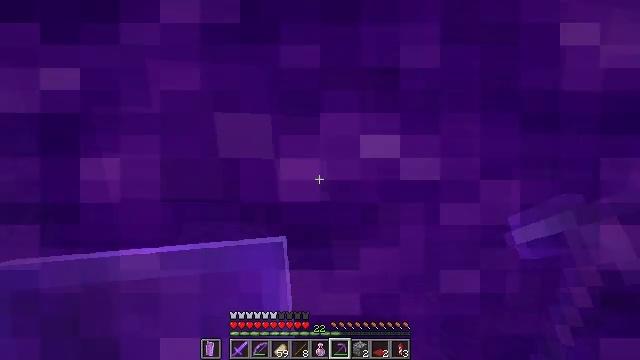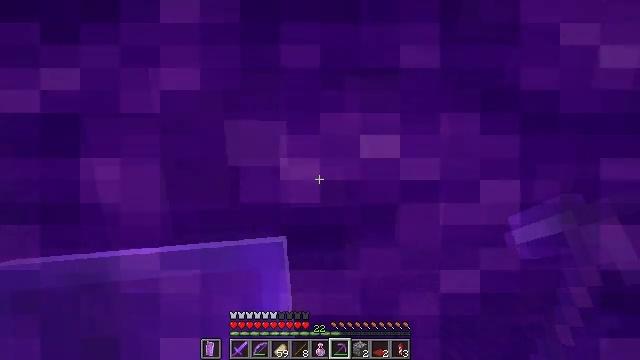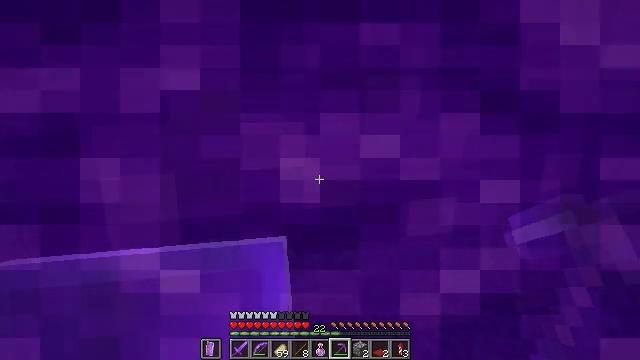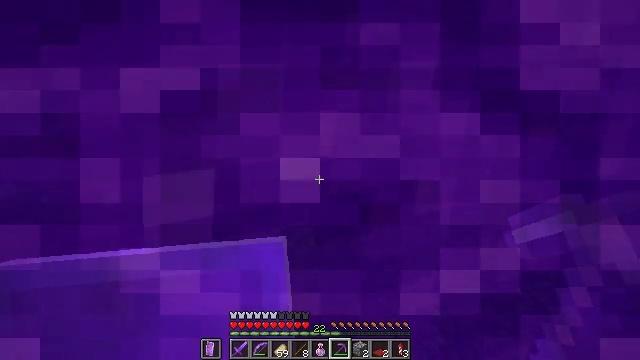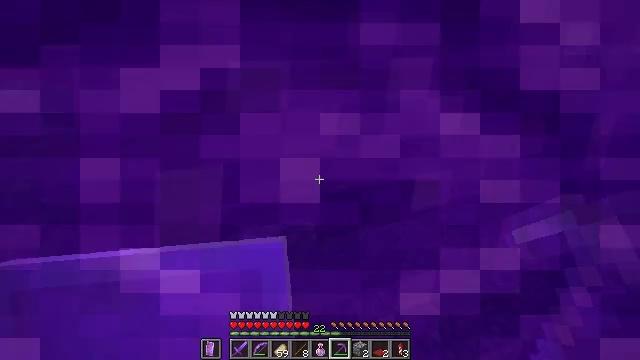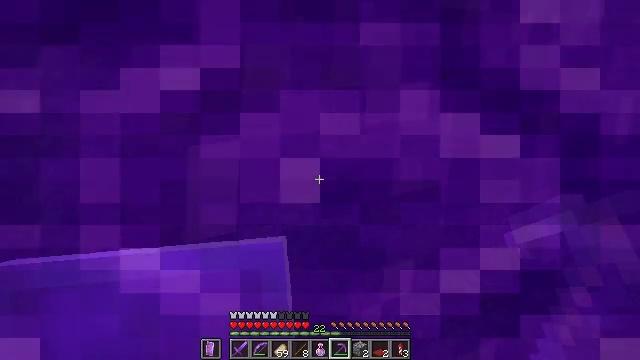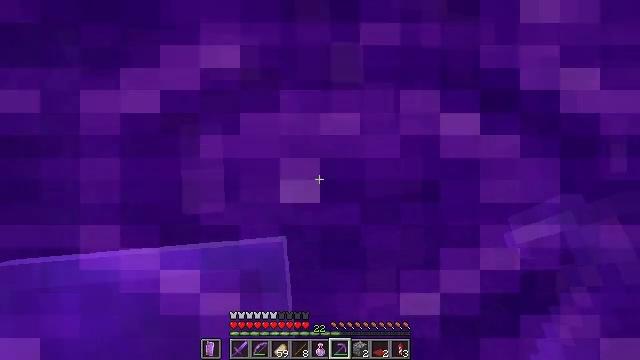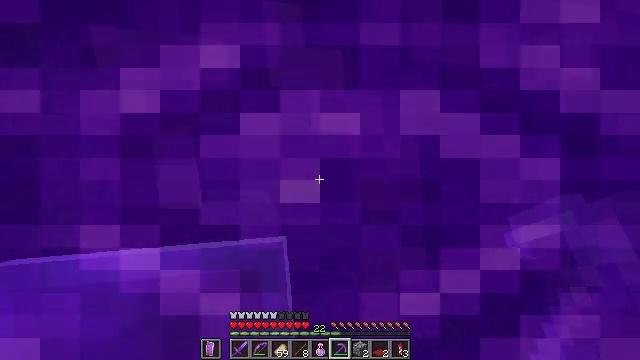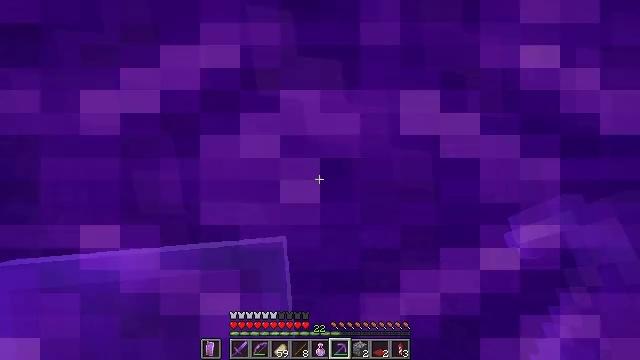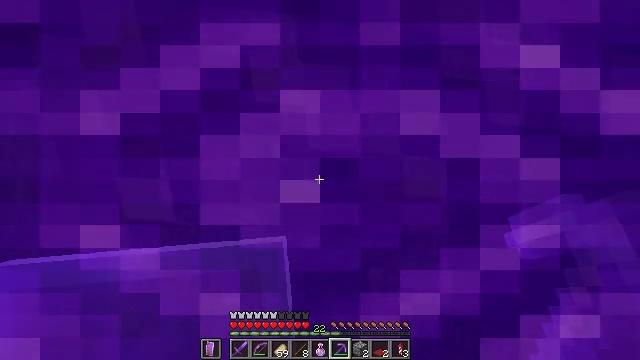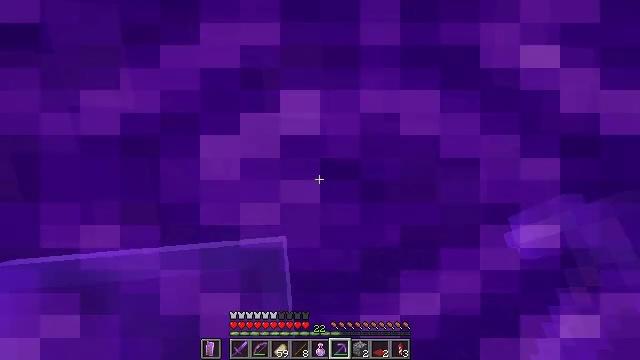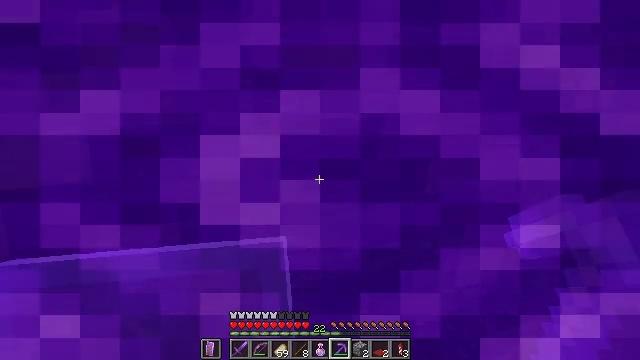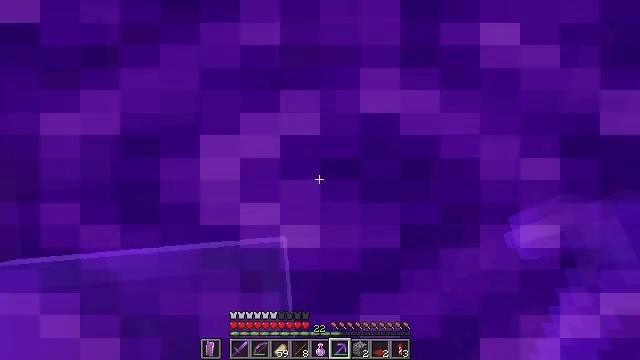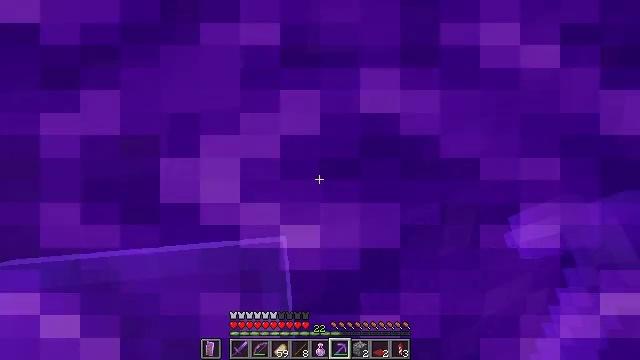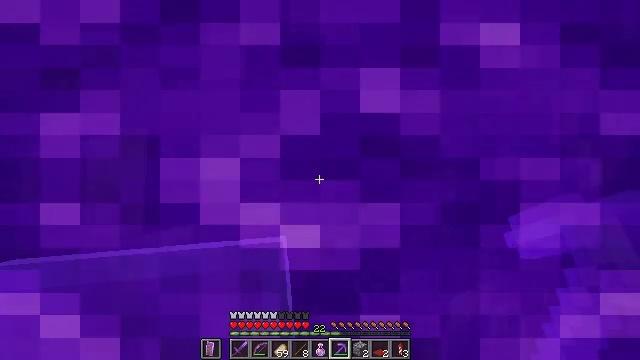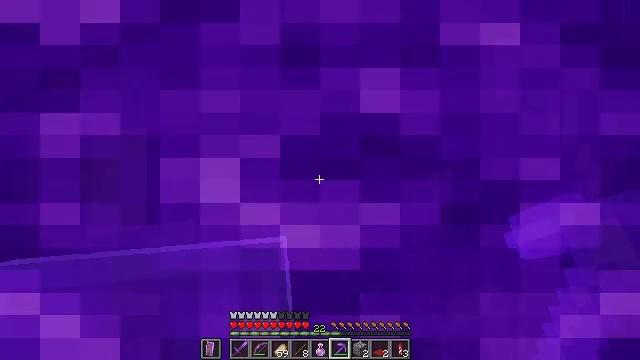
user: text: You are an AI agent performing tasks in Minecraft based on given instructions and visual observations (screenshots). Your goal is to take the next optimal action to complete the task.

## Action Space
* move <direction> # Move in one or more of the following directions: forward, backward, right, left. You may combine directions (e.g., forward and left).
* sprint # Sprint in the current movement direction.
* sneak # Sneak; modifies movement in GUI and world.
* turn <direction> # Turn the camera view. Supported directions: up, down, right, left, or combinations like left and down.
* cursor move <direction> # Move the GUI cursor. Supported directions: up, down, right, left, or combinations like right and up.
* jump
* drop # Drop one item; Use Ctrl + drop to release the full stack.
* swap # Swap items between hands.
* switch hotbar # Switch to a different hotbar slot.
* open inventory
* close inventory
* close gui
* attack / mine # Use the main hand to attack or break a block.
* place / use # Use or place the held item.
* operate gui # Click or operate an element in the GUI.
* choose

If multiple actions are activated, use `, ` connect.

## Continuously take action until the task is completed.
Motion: motion action
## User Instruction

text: Mine spruce leaves from the tree.
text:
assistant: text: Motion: no_op
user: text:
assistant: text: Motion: no_op
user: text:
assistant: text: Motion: no_op
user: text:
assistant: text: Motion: no_op
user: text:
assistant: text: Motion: no_op
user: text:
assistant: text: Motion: no_op
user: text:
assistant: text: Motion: no_op
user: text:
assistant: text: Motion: no_op
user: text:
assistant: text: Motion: no_op
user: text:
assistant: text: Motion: no_op
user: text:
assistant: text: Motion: no_op
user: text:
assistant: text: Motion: no_op
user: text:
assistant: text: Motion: no_op
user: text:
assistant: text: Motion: no_op
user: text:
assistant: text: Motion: no_op
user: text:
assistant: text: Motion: no_op
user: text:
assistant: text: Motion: no_op
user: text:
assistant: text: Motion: no_op
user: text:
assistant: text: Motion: no_op
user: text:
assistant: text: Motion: no_op
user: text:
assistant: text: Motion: no_op
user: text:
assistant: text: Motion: no_op
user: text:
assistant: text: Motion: no_op
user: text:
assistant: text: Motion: no_op
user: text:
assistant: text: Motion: no_op
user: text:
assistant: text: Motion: no_op
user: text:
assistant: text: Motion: no_op
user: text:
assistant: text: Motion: no_op
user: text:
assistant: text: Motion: no_op
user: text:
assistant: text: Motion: no_op